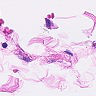
Metastatic tissue present: no